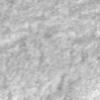
Label: no_change